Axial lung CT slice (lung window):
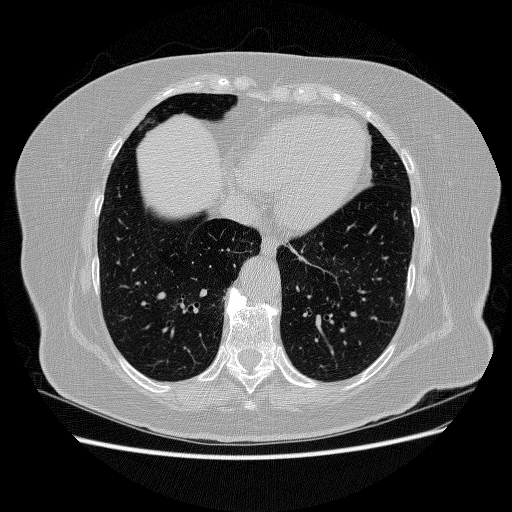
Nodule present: no